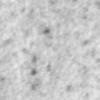
Label: no_change